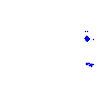
Particle: electron